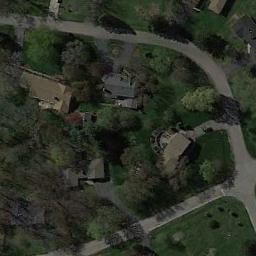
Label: medium_residential